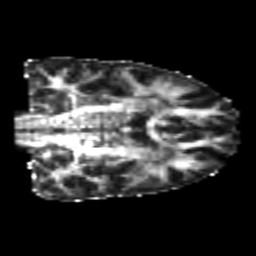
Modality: FA
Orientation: coronal
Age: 24
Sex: female
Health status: healthy
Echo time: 0.074 s